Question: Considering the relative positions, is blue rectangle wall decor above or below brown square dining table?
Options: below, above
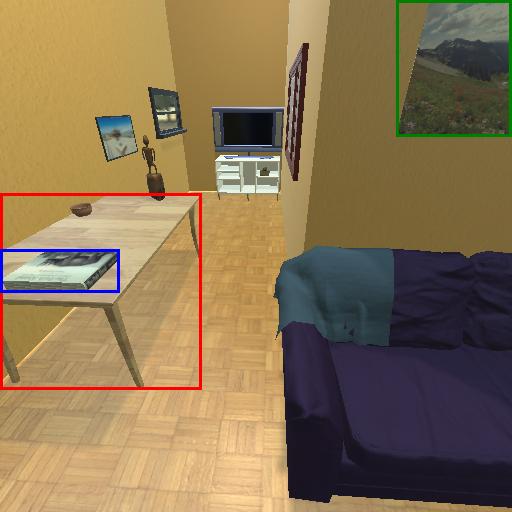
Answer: below